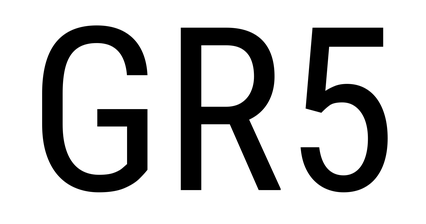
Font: Roboto_Condensed_Regular